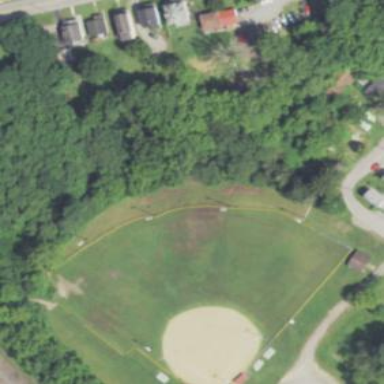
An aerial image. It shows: Baseball pitch for leisure land activities.